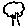
Label: tree